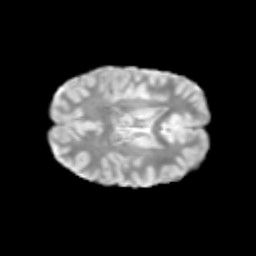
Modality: T2w
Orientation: axial
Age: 10
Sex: male
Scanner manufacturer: siemens
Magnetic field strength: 3 T
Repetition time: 3.8 s
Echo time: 0.07 s